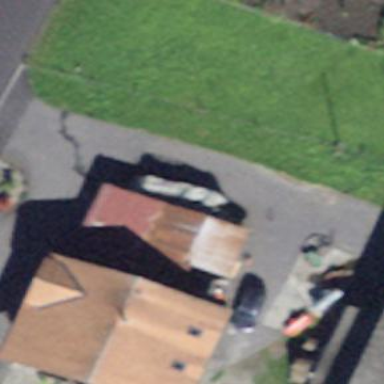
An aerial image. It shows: Residential building.